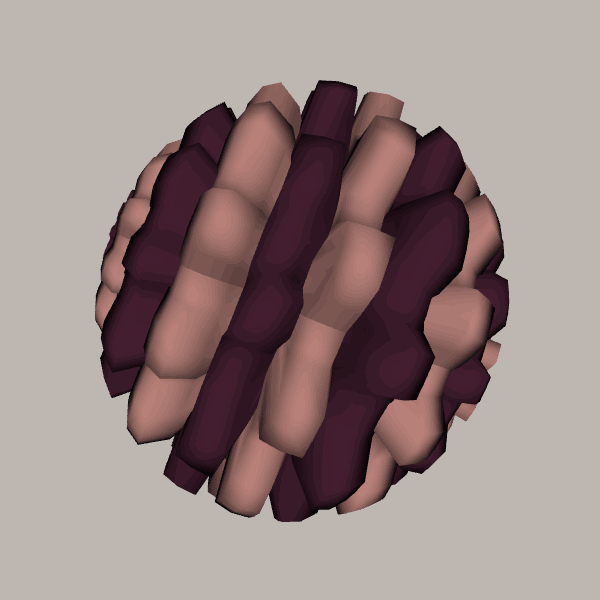
Background: light